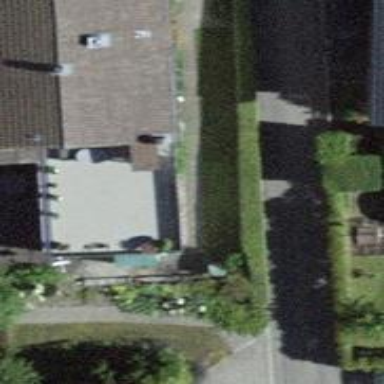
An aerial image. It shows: Residential building.